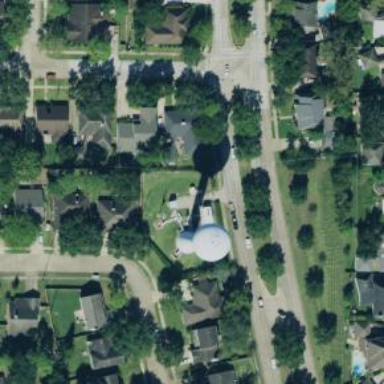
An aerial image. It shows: Water tower that is man-made.